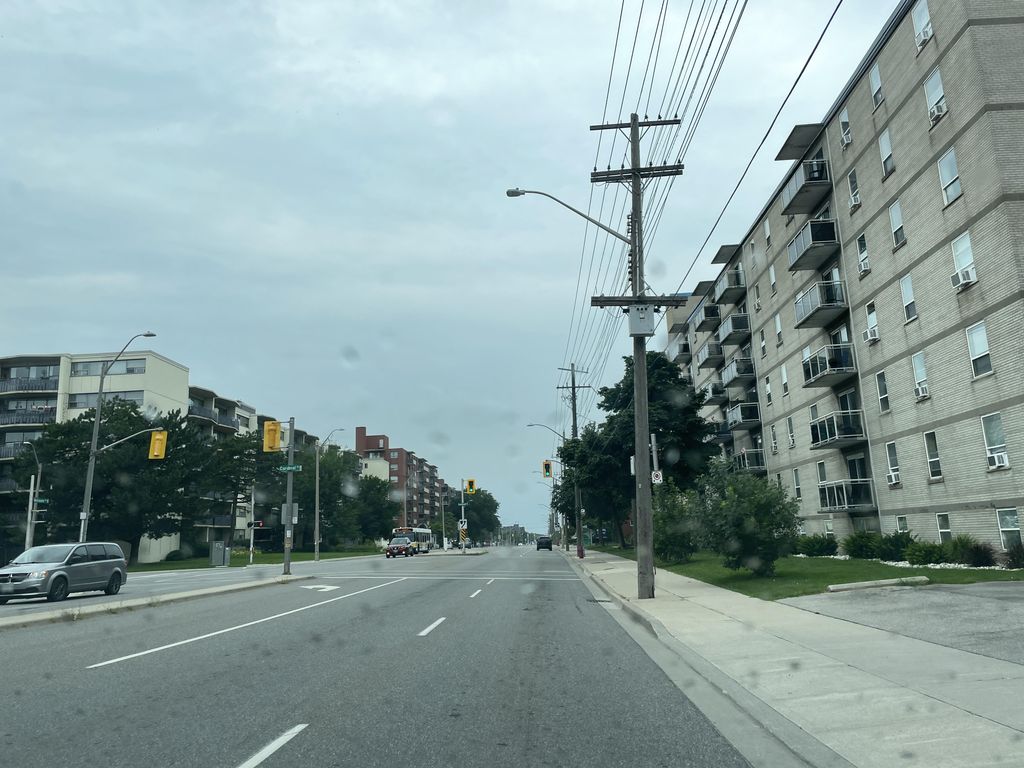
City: hamilton